Question: In my scenario, the users can not register, there will be an admin, and that admin will create the users with a default password they can change later.
I am reviewing the pluralsight videos and according to those I should put the [Authorize] tag in the action method.
I did the following, but once I did this, I cant see anything on <URL>, neither as a logged in user.
1. The role admin already exists.
2. The logged in user is also associated to that role in the UserInRoles table.
If I remove the [Authorize] attribute, then I can access the register page.
'''
// GET: /Account/Register
[HttpPost]
[Authorize(Roles = "admin")]
public ActionResult Register()
{
return View();
}
//
// POST: /Account/Register
[HttpPost]
[Authorize(Roles="admin")]
public ActionResult Register(RegisterModel model)
{
if (ModelState.IsValid)
{
// Attempt to register the user
MembershipCreateStatus createStatus;
Membership.CreateUser(model.UserName, model.Password, model.Email, null, null, true, null, out createStatus);
if (createStatus == MembershipCreateStatus.Success)
{
FormsAuthentication.SetAuthCookie(model.UserName, false /* createPersistentCookie */);
return RedirectToAction("Index", "Home");
}
else
{
ModelState.AddModelError("", ErrorCodeToString(createStatus));
}
}
// If we got this far, something failed, redisplay form
return View(model);
}
'''
The logon partial is:
'''
@if(Request.IsAuthenticated) {
<text>Welcome <strong>@User.Identity.Name</strong>!
[ @Html.ActionLink("Register", "Register", "Account") ]
[ @Html.ActionLink("Log Off", "LogOff", "Account") ]
[ @Html.ActionLink("Change Password", "ChangePassword", "Account") ]
[ @Html.ActionLink("Position", "Position", "Position") ]
[ @Html.ActionLink("User Position", "Position", "UserPositionPosition") ]
</text>
}
else {
@:[ @Html.ActionLink("Log On", "LogOn", "Account") ]
}
EDIT: I better attached the full account controller for better understanding
using System;
using System.Collections.Generic;
using System.Linq;
using System.Web;
using System.Web.Mvc;
using System.Web.Routing;
using System.Web.Security;
using HRRazorForms.Models;
namespace HRRazorForms.Controllers
{
public class AccountController : Controller
{
//
// GET: /Account/LogOn
public ActionResult LogOn()
{
return View();
}
//
// POST: /Account/LogOn
[HttpPost]
public ActionResult LogOn(LogOnModel model, string returnUrl)
{
if (ModelState.IsValid)
{
if (Membership.ValidateUser(model.UserName, model.Password))
{
FormsAuthentication.SetAuthCookie(model.UserName, model.RememberMe);
if (Url.IsLocalUrl(returnUrl) && returnUrl.Length > 1 && returnUrl.StartsWith("/")
&& !returnUrl.StartsWith("//") && !returnUrl.StartsWith("/\"))
{
return Redirect(returnUrl);
}
else
{
return RedirectToAction("Index", "Home");
}
}
else
{
ModelState.AddModelError("", "The user name or password provided is incorrect.");
}
}
// If we got this far, something failed, redisplay form
return View(model);
}
//
// GET: /Account/LogOff
public ActionResult LogOff()
{
FormsAuthentication.SignOut();
return RedirectToAction("Index", "Home");
}
//
// GET: /Account/Register
[HttpPost]
[Authorize(Roles = "admin")]
public ActionResult Register()
{
return View();
}
//
// POST: /Account/Register
[HttpPost]
[Authorize(Roles="admin")]
public ActionResult Register(RegisterModel model)
{
if (ModelState.IsValid)
{
// Attempt to register the user
MembershipCreateStatus createStatus;
Membership.CreateUser(model.UserName, model.Password, model.Email, null, null, true, null, out createStatus);
if (createStatus == MembershipCreateStatus.Success)
{
//FormsAuthentication.SetAuthCookie(model.UserName, false /* createPersistentCookie */);
return RedirectToAction("Index", "Home");
}
else
{
ModelState.AddModelError("", ErrorCodeToString(createStatus));
}
}
// If we got this far, something failed, redisplay form
return View(model);
}
//
// GET: /Account/ChangePassword
[Authorize]
public ActionResult ChangePassword()
{
return View();
}
//
// POST: /Account/ChangePassword
[Authorize]
[HttpPost]
public ActionResult ChangePassword(ChangePasswordModel model)
{
if (ModelState.IsValid)
{
// ChangePassword will throw an exception rather
// than return false in certain failure scenarios.
bool changePasswordSucceeded;
try
{
MembershipUser currentUser = Membership.GetUser(User.Identity.Name, true /* userIsOnline */);
changePasswordSucceeded = currentUser.ChangePassword(model.OldPassword, model.NewPassword);
}
catch (Exception)
{
changePasswordSucceeded = false;
}
if (changePasswordSucceeded)
{
return RedirectToAction("ChangePasswordSuccess");
}
else
{
ModelState.AddModelError("", "The current password is incorrect or the new password is invalid.");
}
}
// If we got this far, something failed, redisplay form
return View(model);
}
//
// GET: /Account/ChangePasswordSuccess
public ActionResult ChangePasswordSuccess()
{
return View();
}
#region Status Codes
private static string ErrorCodeToString(MembershipCreateStatus createStatus)
{
// See http://go.microsoft.com/fwlink/?LinkID=177550 for
// a full list of status codes.
switch (createStatus)
{
case MembershipCreateStatus.DuplicateUserName:
return "User name already exists. Please enter a different user name.";
case MembershipCreateStatus.DuplicateEmail:
return "A user name for that e-mail address already exists. Please enter a different e-mail address.";
case MembershipCreateStatus.InvalidPassword:
return "The password provided is invalid. Please enter a valid password value.";
case MembershipCreateStatus.InvalidEmail:
return "The e-mail address provided is invalid. Please check the value and try again.";
case MembershipCreateStatus.InvalidAnswer:
return "The password retrieval answer provided is invalid. Please check the value and try again.";
case MembershipCreateStatus.InvalidQuestion:
return "The password retrieval question provided is invalid. Please check the value and try again.";
case MembershipCreateStatus.InvalidUserName:
return "The user name provided is invalid. Please check the value and try again.";
case MembershipCreateStatus.ProviderError:
return "The authentication provider returned an error. Please verify your entry and try again. If the problem persists, please contact your system administrator.";
case MembershipCreateStatus.UserRejected:
return "The user creation request has been canceled. Please verify your entry and try again. If the problem persists, please contact your system administrator.";
default:
return "An unknown error occurred. Please verify your entry and try again. If the problem persists, please contact your system administrator.";
}
}
#endregion
}
}
'''

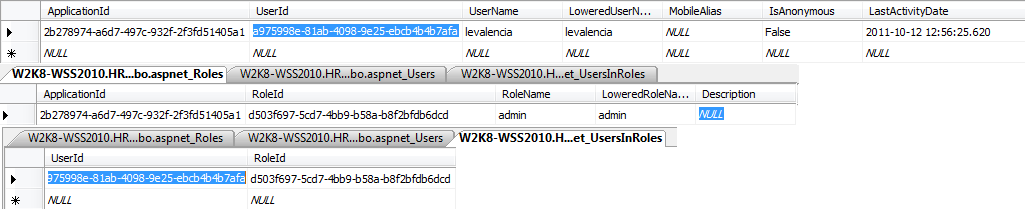
Answer: the problem with this is that rolemanager was set to false instead of true by default in the web.config.
Sorry for that, was easy to solve, but never thought it would be disabled.!